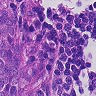
Metastatic tissue present: yes